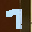
Label: 7